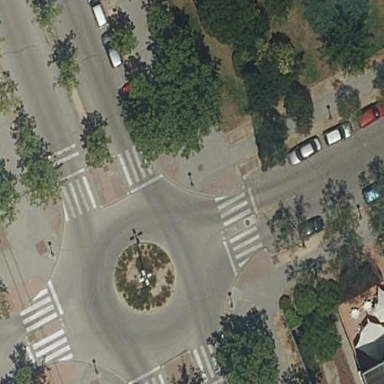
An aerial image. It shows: Roundabout on residential road.